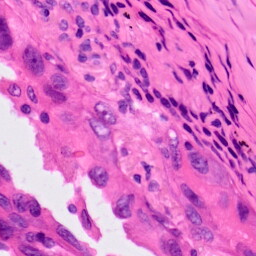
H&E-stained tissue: Lung